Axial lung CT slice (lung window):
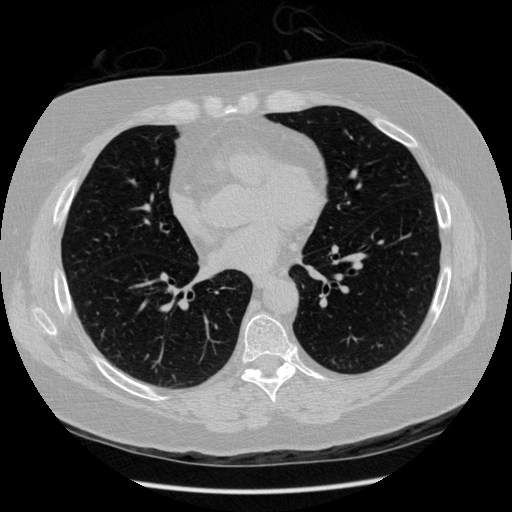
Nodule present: no